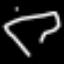
Label: diamond